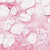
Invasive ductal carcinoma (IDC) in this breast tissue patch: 0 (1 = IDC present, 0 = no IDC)